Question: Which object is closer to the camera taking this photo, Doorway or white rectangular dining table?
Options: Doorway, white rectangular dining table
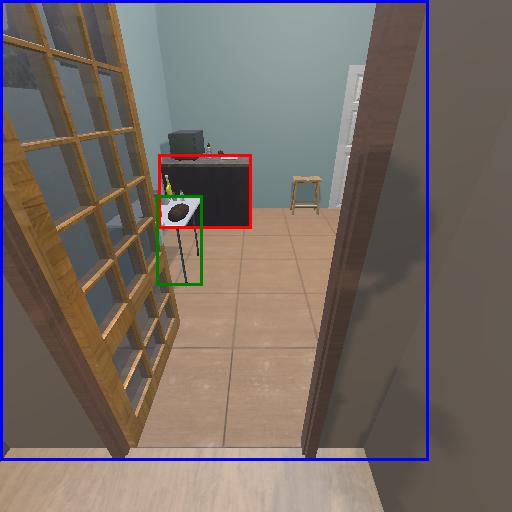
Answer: Doorway